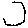
Label: hexagon